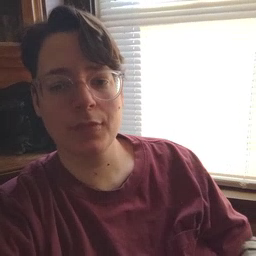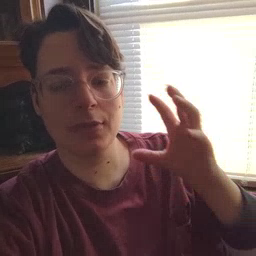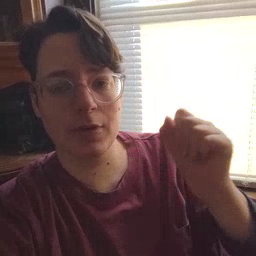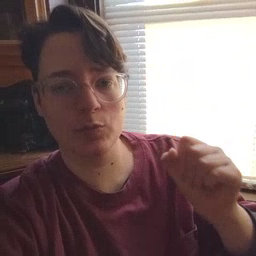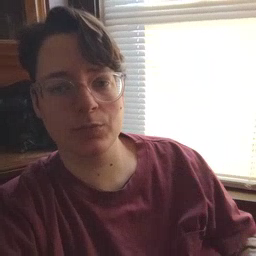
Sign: loud